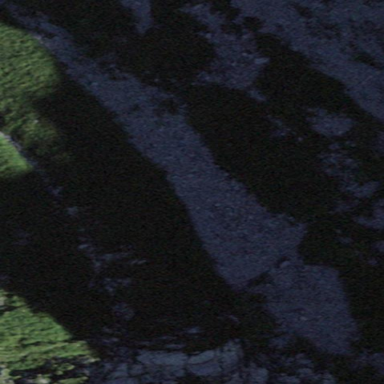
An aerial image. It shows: Natural scree.